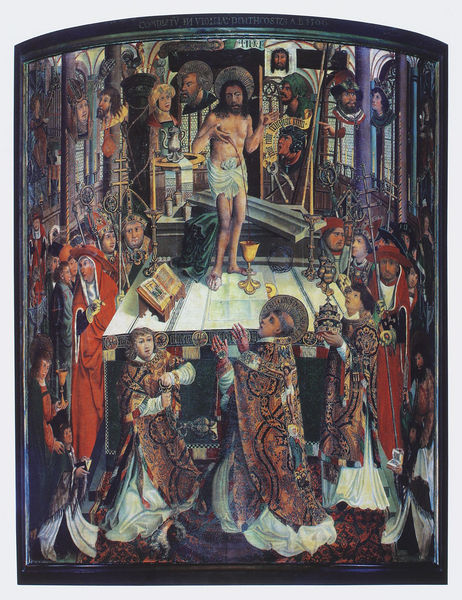
Titel: Messe des heiligen Papstes Gregor des Großen
Künstler: Peter von Mainz
Standort: Erfurt, Dom (EU - D - Thüringen)
Schlagwörter: flügel, gemälde, umhang, menschen, köpfe, säulen, teppich, bibel, bild, hände, portrait, kirche, kelch, mantel, innen, bischof, wein, becher, blut, beten, altar, heiligenschein, nimbus, christus, jesus, vision, erscheinung, geistliche, heilige, abendmahl, heilig, gral, stifter, geisselung, eucharistie, heiliger bernhard, elisabethtuch, wunde blut